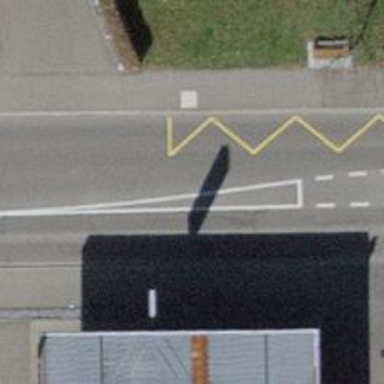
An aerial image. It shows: Tertiary road with asphalt surface and designated cycle lane.